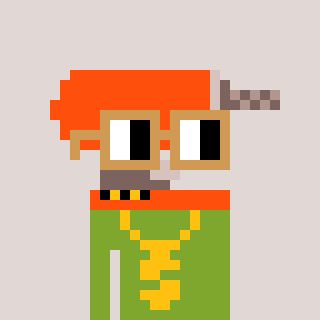
a pixel art character with square brown glasses, a drill-shaped head and a slimegreen-colored body on a warm background